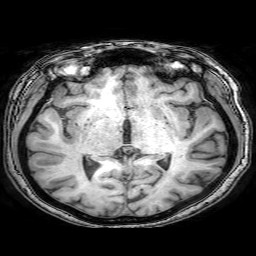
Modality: T1w
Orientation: coronal
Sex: female
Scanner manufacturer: philips
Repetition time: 0.008117 s
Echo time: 0.00371 s